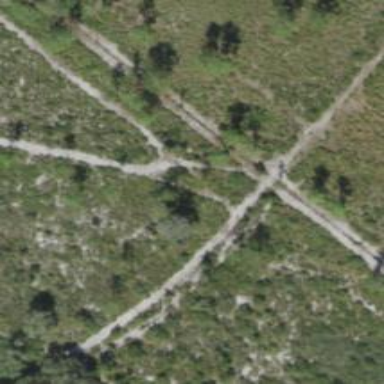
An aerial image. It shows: Abandoned railway.